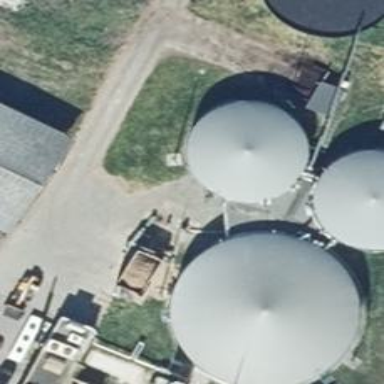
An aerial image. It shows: Storage tank that is man-made.